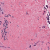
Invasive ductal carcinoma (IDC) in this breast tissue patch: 0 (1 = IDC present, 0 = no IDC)